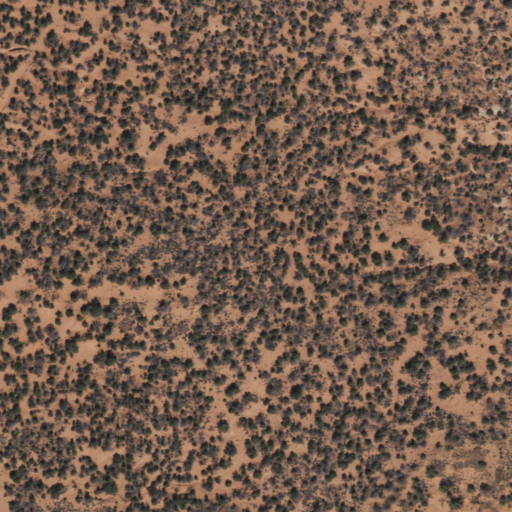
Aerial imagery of mountain in Arizona named Hoskinnini Mesa containing shrub and evergreen forest